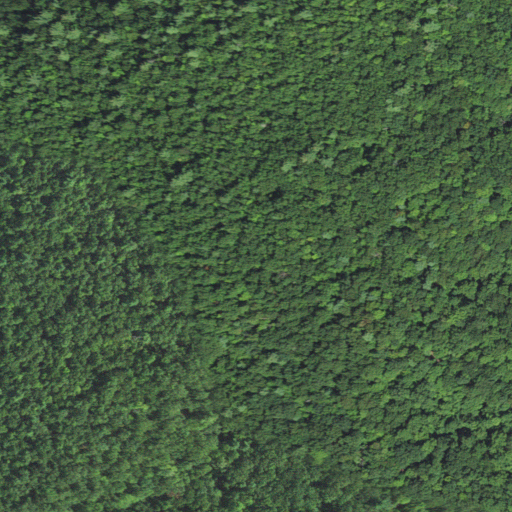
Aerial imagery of mountain in North Carolina named Grassy Mountain containing mixed forest, deciduous forest, and evergreen forest